Aerial crown-view tile of a tropical tree (Barro Colorado Island, Panama), acquired 20250915:
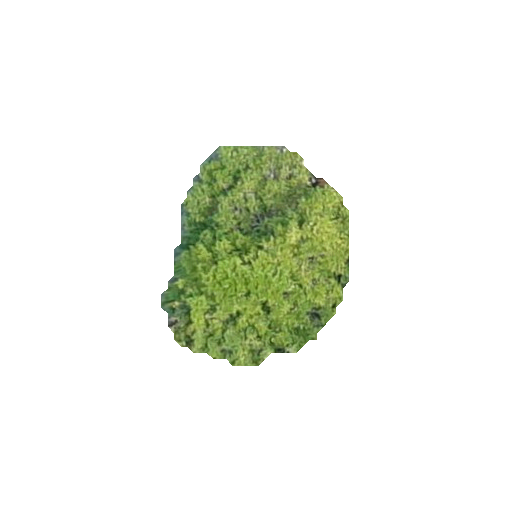
Species: Cassipourea elliptica
GBIF accepted scientific name: Cassipourea elliptica
Crown area: 45.213 m²